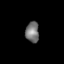
Tissue: lung
Cell type: Myeloid cells
Senescence score: 0.2004
Nuclear area (px): 270
Mean DAPI intensity: 117.57